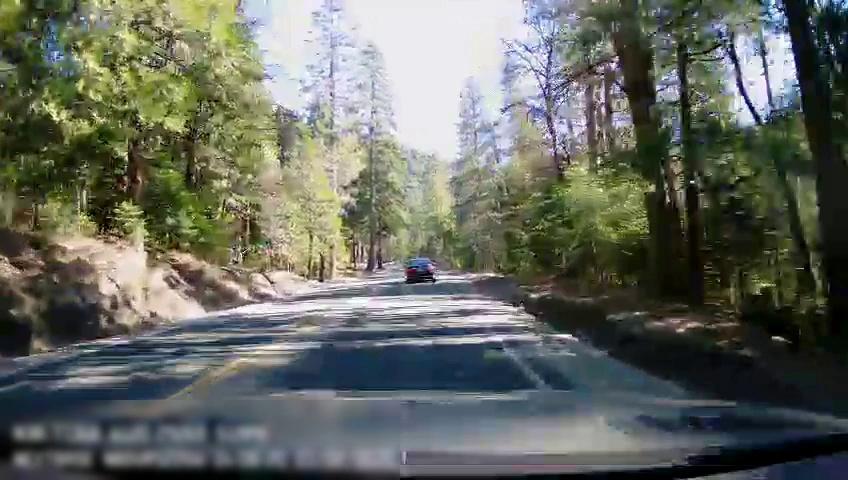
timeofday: Day
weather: Sunny
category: Drivable Space
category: Vehicles | Car
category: Lanes | Current Lane